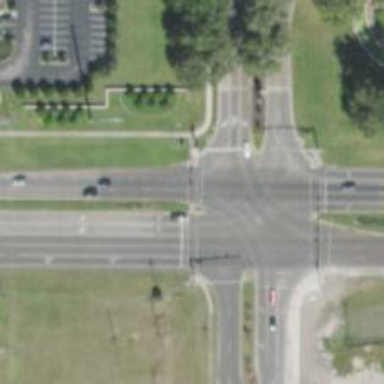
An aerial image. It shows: Crossing footway with zebra markings.